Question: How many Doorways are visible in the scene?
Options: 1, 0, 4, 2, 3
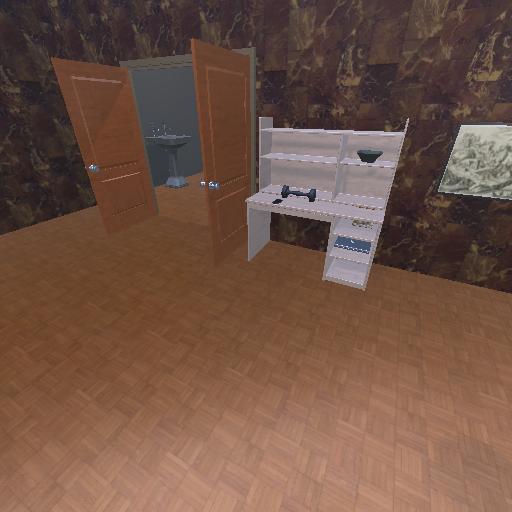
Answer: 1